Aerial crown-view tile of a tropical tree (Barro Colorado Island, Panama), acquired 20240813:
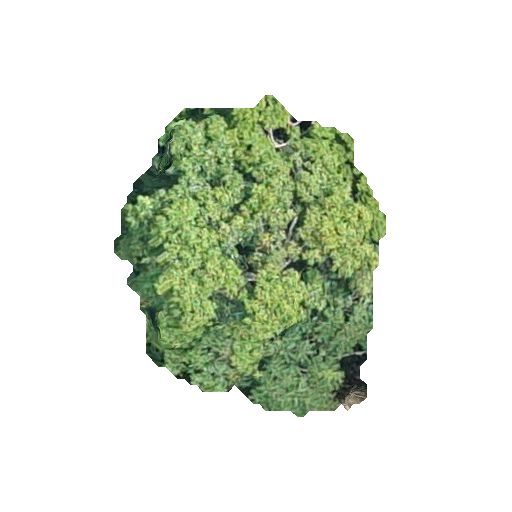
Species: Aiouea montana
GBIF accepted scientific name: Aiouea montana
Crown area: 96.357 m²